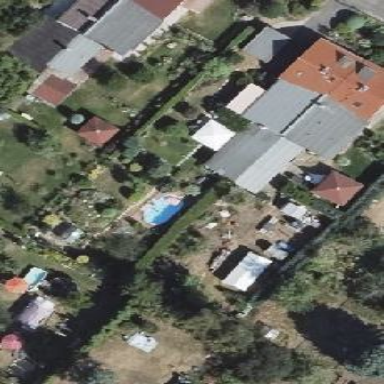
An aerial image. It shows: Semidetached house with gabled roof.